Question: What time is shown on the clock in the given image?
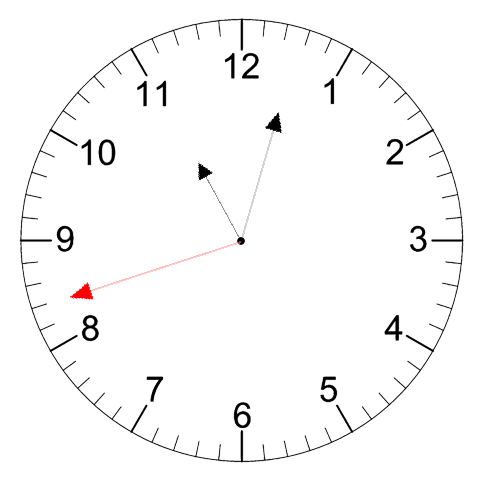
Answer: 11:02:42